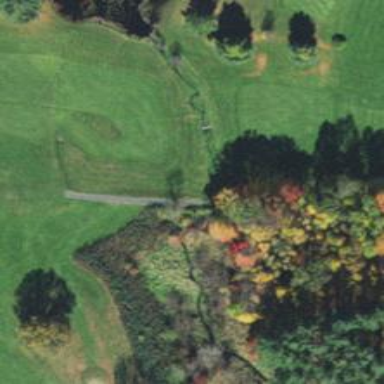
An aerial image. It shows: Footway that serves as golf path.